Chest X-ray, PA view. Patient: 31 years old, sex F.
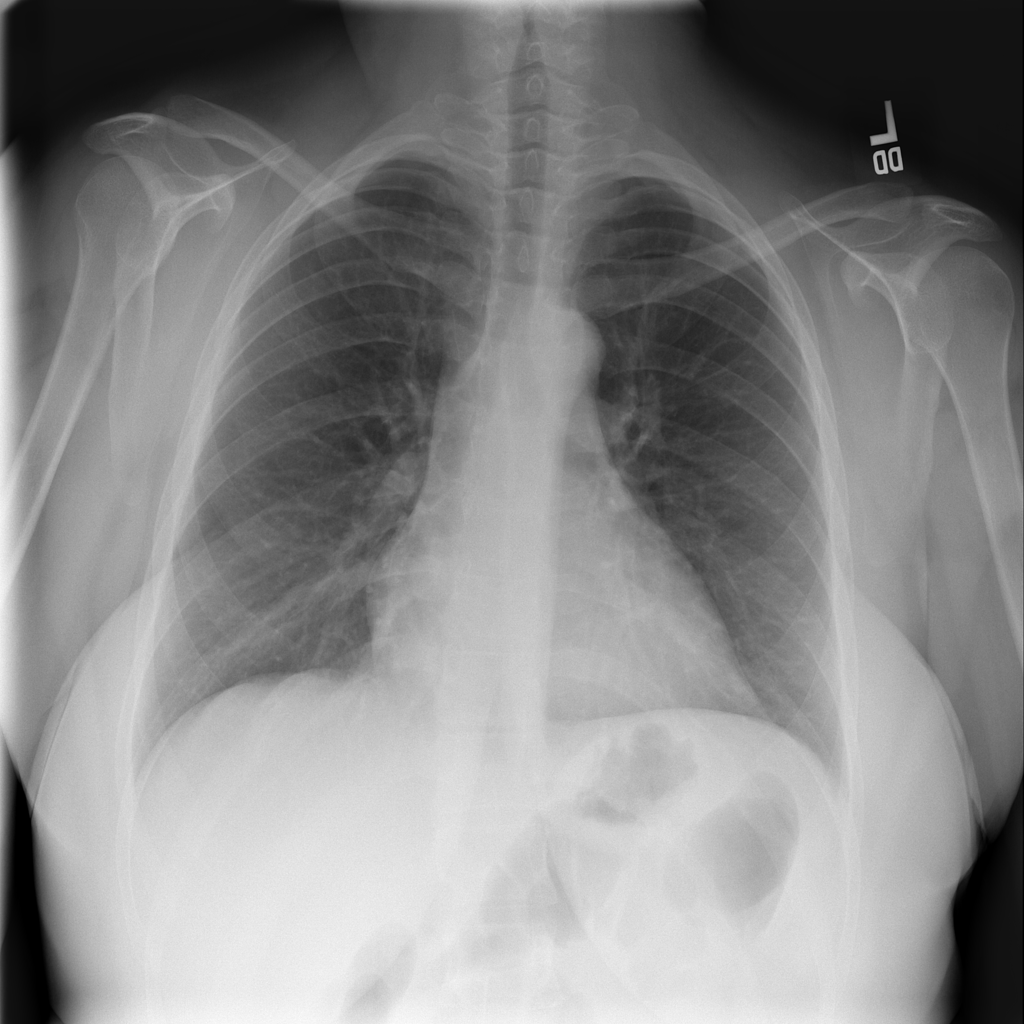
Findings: No Finding